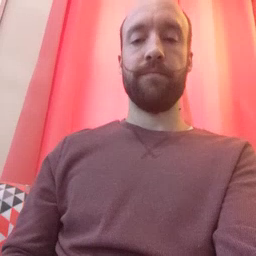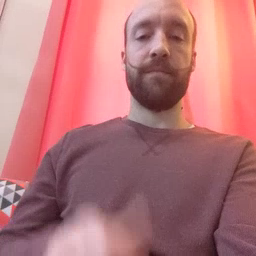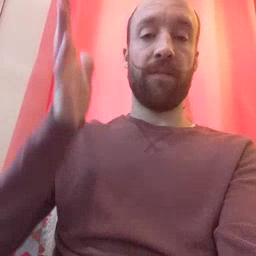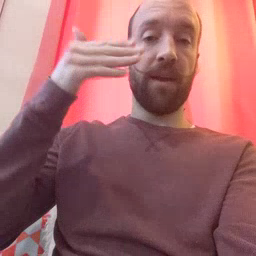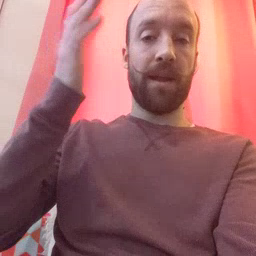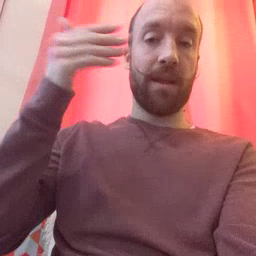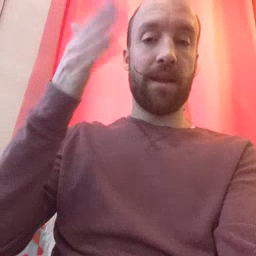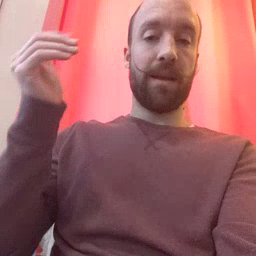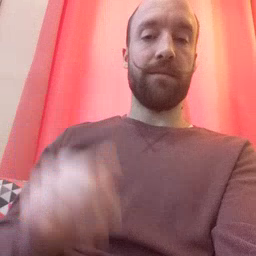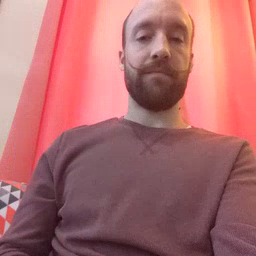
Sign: flag